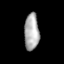
Tissue: lung
Cell type: Others
Senescence score: 0.22
Nuclear area (px): 532
Mean DAPI intensity: 171.853